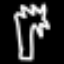
Label: palm tree